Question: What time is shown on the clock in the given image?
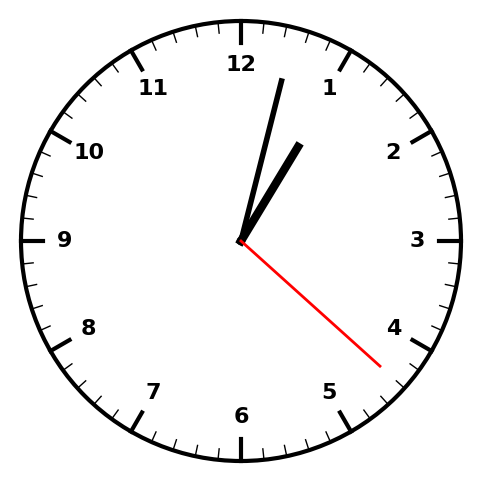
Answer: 01:02:22